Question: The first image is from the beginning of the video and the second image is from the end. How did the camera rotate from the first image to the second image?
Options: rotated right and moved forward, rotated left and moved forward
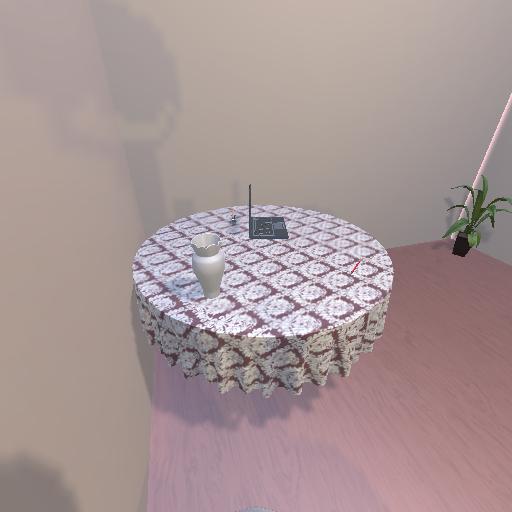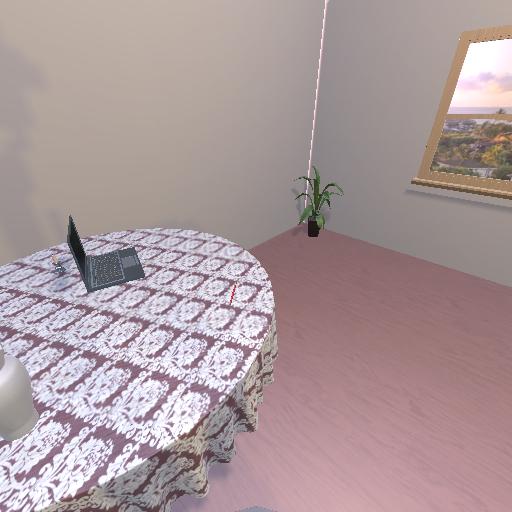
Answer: rotated right and moved forward